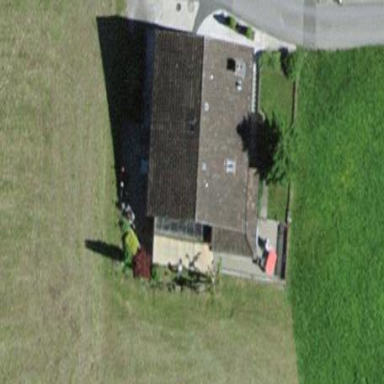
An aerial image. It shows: Simple house.